Question: Actually i have designed the template for one of my games site. In the when i play the game iam getting some problem in IE9 but no issues with other browsers. For clear understanding the issue please see <URL>

play page Code:
'''
<div style="float:left">
<div class="gameContentsurround">
<div class="gameContentbg">
<div class="gameDiv">
<div align='center'>
<!--game content here-->
</div>
</div>
</div>
<div class="gameboxbelowheight"></div>
</div>
<div style='height:5px'></div>
<div style="clear:both"></div>
<div class="gameDesc">
<!--game description here-->
</div>
<div class="moregamesbg">
<div class="moregameswhitebg">
<!--more games section here-->
</div>
</div>
</div>
<div style="float:right; width:390px">
<!--right column where actual issue comes here in IE9-->
</div>
'''
right_column code:
'''
<div class="playAdsWhiteBg">
<div class='playAdsDiv'>
<center>
google ads
</center>
</div>
</div>
<div style="clear:both"></div>
<div style='height:2px'></div>
<!-- Ads END -->
<!-- Ads -->
<!--<div><?php echo SPONSORS_TITLE;?></div> -->
<div class="playAdsWhiteBg">
<div class='playAdsDiv'>
<center>
google ads
</center>
</div>
</div>
<div style="clear:both"></div>
<div style='height:2px'></div>
<!-- Ads END -->
<!-- Comments Section -->
<div class="playAdsWhiteBg">
<div class='playAdsDiv'>
<div style="overflow:scroll">
fb comments
</div>
</div>
</div>
<div style="clear:both"></div>
<div style='height:2px'></div>
<!-- Rating Section -->
<div class="ratethisgameWhiteBg">
<div class='ratethisgameDiv'>
rating system
</div>
</div>
'''
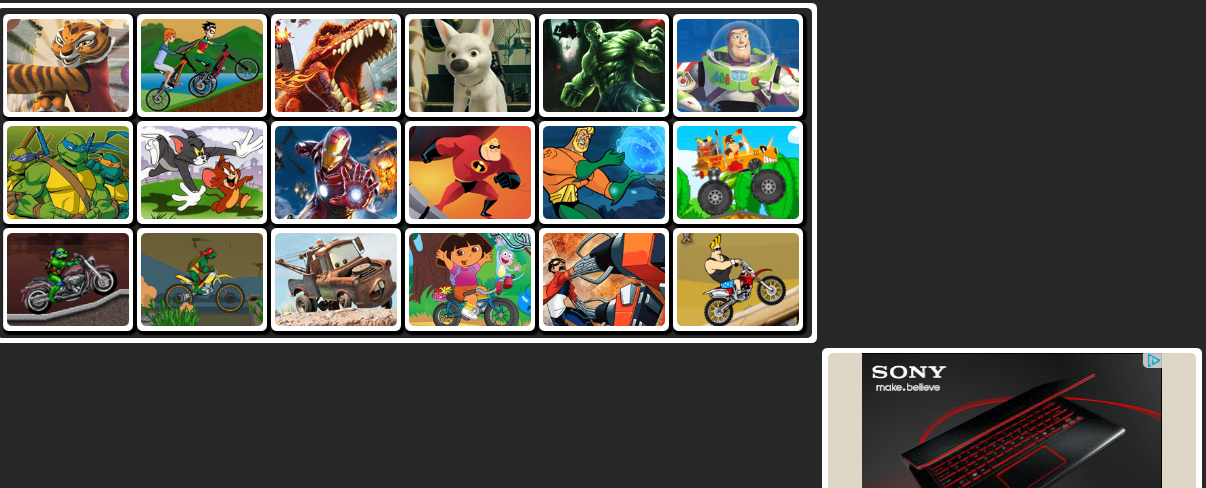
Answer: Add 'width: 390px' to 'content''s first child.
When you use floating elements you should always set their 'width'